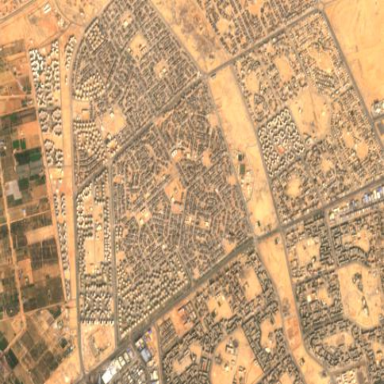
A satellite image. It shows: Residential area within neighborhood.